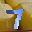
Label: 7